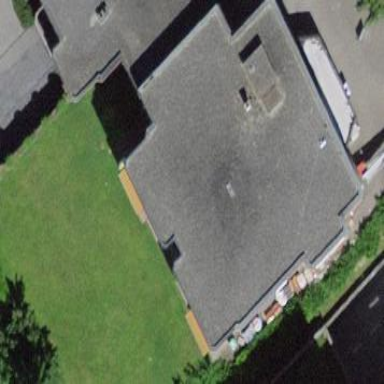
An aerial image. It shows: Part of building is shown in the image.